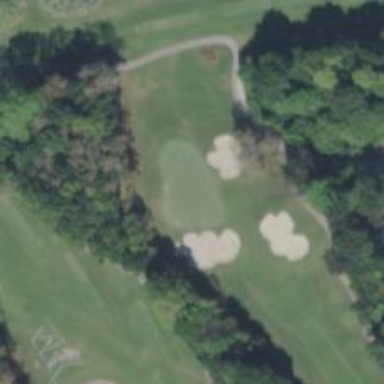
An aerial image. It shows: View of golf hole.